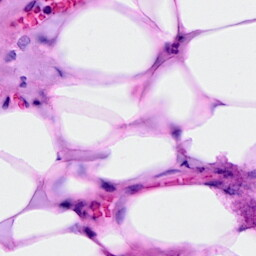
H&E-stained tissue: Breast